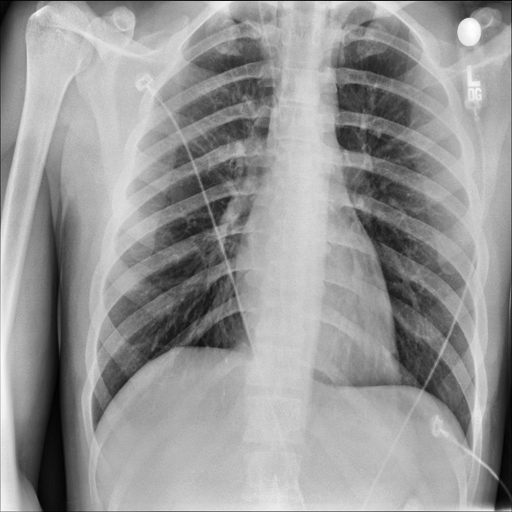
Finding: NORMAL